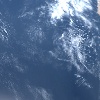
Label: water